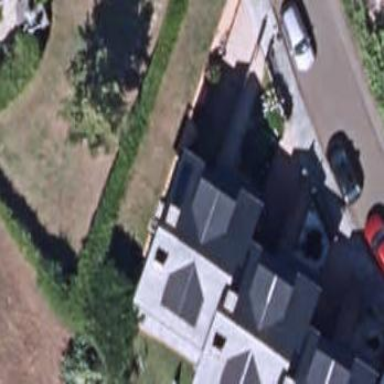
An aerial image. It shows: Simple and straightforward house.